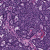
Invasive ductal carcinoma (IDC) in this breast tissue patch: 0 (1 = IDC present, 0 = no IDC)